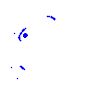
Particle: electron